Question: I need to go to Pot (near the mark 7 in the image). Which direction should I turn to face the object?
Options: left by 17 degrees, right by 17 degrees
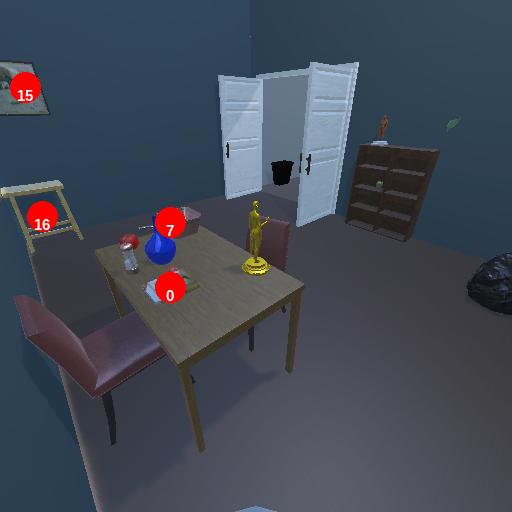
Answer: left by 17 degrees